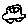
Label: car